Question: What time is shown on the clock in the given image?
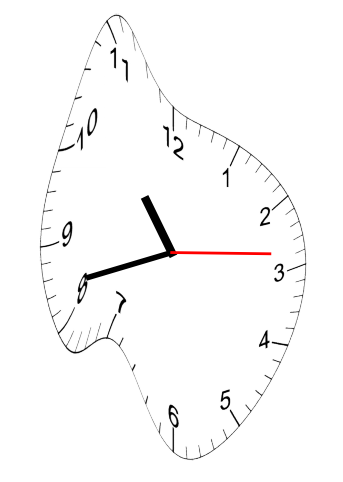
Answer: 10:42:14